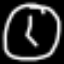
Label: clock